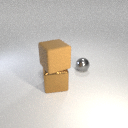
small gray metal sphere to the right of large brown metal cube